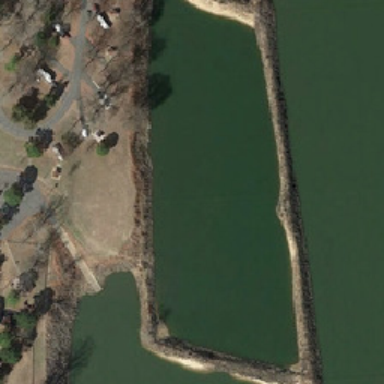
There are many sparse trees near the pond .